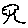
Label: tree